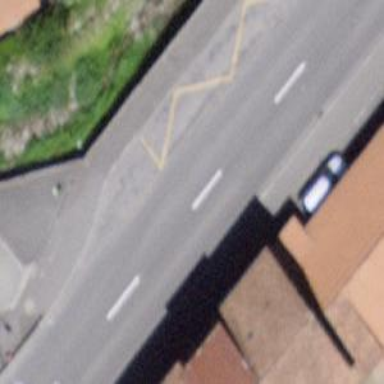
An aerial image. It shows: Public transport stop position.